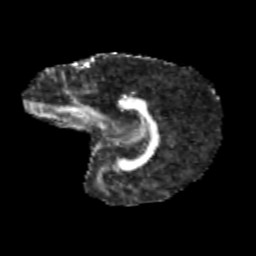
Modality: FA
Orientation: sagittal
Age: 11
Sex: male
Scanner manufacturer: siemens
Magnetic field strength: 3 T
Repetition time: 3.8 s
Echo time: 0.07 s